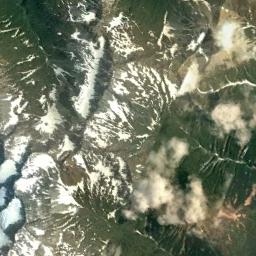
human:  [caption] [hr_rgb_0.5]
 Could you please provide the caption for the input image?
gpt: The snow berg is consist of green plants,Bare land and white snow .

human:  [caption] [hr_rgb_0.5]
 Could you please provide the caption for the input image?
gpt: White, Brown, And green transitions from the peaks to the bottom of the peaks in the Snow Mountain Range .

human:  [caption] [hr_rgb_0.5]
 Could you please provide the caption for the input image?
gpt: A lot of snow is on the snowberg .

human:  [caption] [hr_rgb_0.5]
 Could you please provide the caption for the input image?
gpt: The snowberg is partly covered with snow and ice and partly covered with vegetation .

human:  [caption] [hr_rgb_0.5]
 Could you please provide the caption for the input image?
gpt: There are some snow and green land on the snowberg .